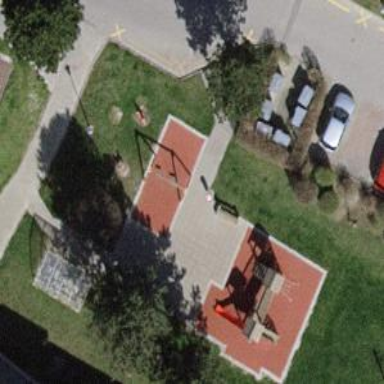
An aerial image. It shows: Playground with swings.